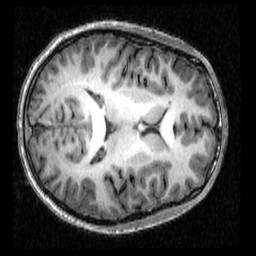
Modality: T1w
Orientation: axial
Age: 19
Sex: male